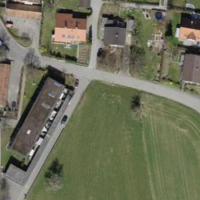
EUNIS habitat code: 54
Species observed at this site:
Carpinus betulus